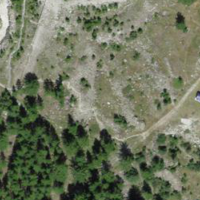
EUNIS habitat code: 26
Species observed at this site:
Cicindela campestris
Fringilla coelebs